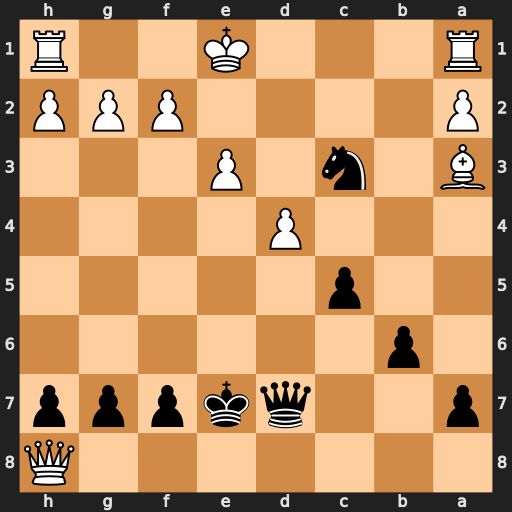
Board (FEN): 7Q/p2qkppp/1p6/2p5/3P4/B1n1P3/P4PPP/R3K2R
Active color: b
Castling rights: KQ
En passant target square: -
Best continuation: Qb5 Qd8+ Kxd8